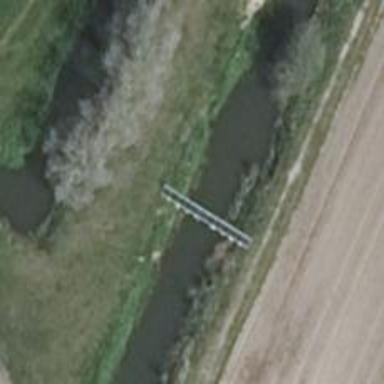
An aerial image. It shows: Weir in waterway.